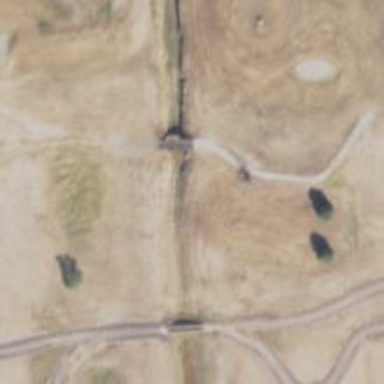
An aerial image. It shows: Bridge over path used as golf cartpath.